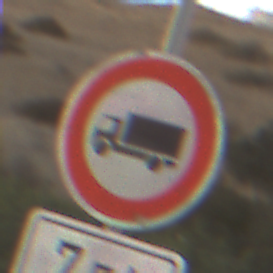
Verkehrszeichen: VerbotFuerKraftfahrzeugeUeberDreiKommaFuenfTonnen
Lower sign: SonstigeBeschraenkungen4
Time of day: SunriseSunset
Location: Outdoor (RoadRail)
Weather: PartlyCloudy
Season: NotSpecified
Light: Natural